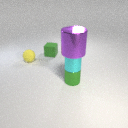
large purple metal cylinder above small green metal cylinder